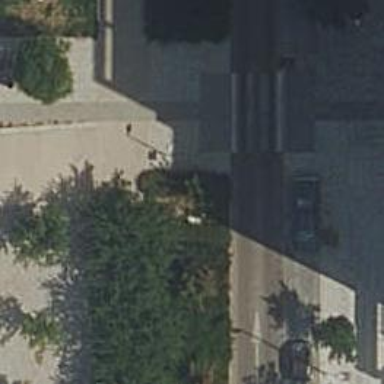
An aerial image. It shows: Footway.